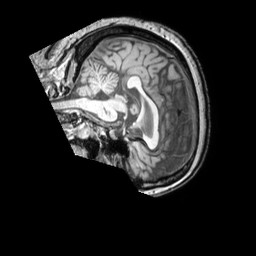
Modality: T1w
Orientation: sagittal
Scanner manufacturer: philips
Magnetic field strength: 3 T
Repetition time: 0.009899 s
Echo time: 0.004604 s